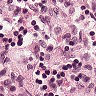
Metastatic tissue present: no